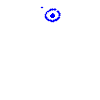
Particle: pion